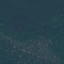
Land use / land cover class: Forest